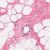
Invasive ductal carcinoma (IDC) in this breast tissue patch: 0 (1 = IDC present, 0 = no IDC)